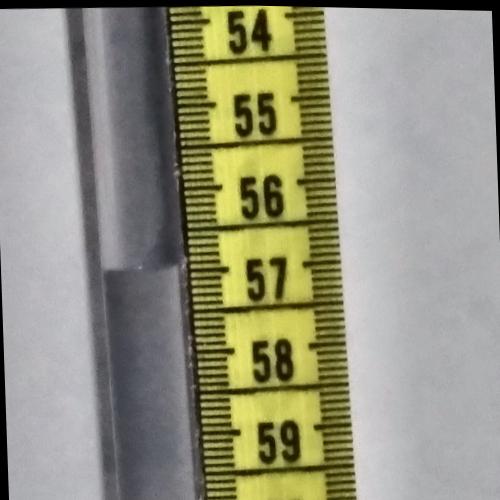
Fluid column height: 56.9 cm